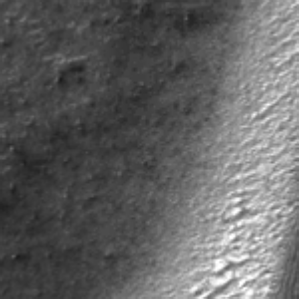
Label: frost